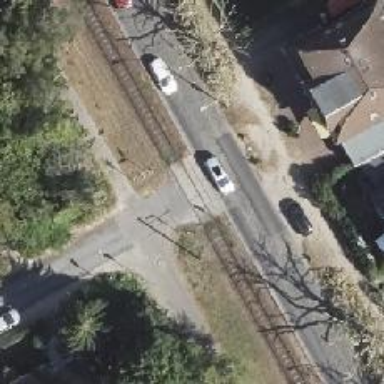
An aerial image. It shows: Tram level crossing on the railway.